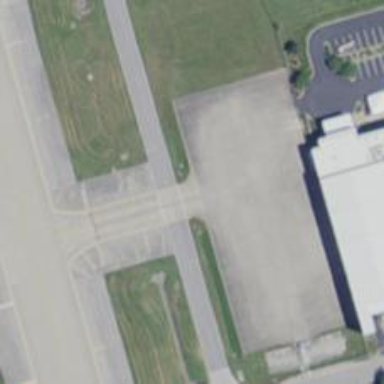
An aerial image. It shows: Image of taxiway at airport.